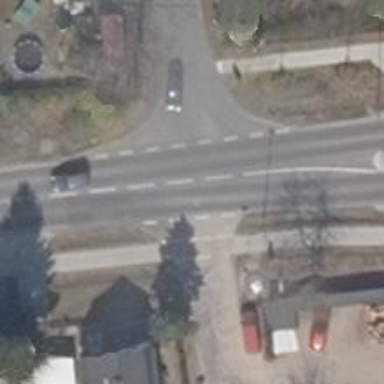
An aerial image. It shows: Footway.